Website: macys
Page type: customer-info-address
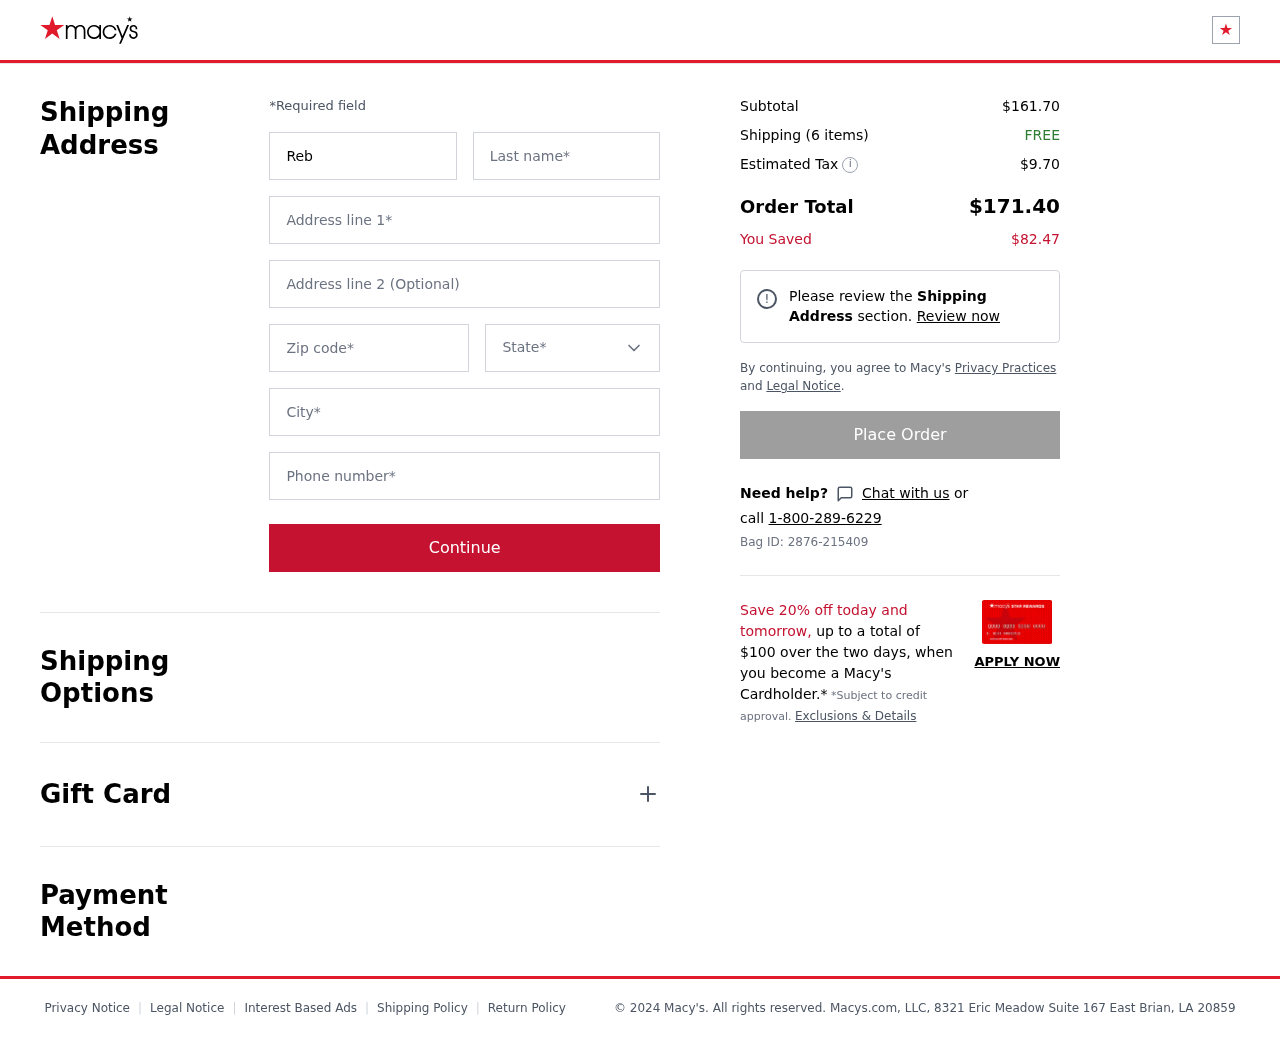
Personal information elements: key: PII_CITY
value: East Brian
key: PII_FIRSTNAME
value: Rebecca
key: PII_LASTNAME
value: Weiss
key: PII_PHONE
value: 9218856070
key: PII_POSTCODE
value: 20859
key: PII_STATE
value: Louisiana
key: PII_STREET
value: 8321 Eric Meadow Suite 167
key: PII_STREET2
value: Apt. 321
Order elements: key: ORDER_SUBTOTAL
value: $161.70
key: ORDER_NUM_ITEMS
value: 6
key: ORDER_SHIPPING_COST
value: FREE
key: ORDER_TAX
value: $9.70
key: ORDER_TOTAL
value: $171.40
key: ORDER_SAVINGS
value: $82.47
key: ORDER_BAG_ID
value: Bag ID: 2876-215409